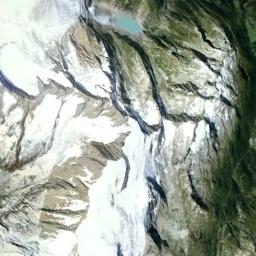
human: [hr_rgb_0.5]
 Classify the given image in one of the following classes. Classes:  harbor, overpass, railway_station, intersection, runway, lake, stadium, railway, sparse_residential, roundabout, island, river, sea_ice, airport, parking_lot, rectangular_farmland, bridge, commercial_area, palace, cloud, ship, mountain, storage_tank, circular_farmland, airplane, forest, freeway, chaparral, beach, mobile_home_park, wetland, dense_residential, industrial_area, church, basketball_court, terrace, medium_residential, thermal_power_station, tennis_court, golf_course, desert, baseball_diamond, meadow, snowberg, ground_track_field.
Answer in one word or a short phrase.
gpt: snowberg